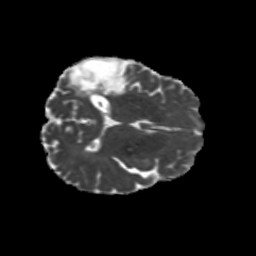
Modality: MD
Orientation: axial
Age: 46
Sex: female
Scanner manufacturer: siemens
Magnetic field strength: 3 T
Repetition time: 5.25 s
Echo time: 0.08 s